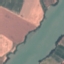
Land use / land cover class: River